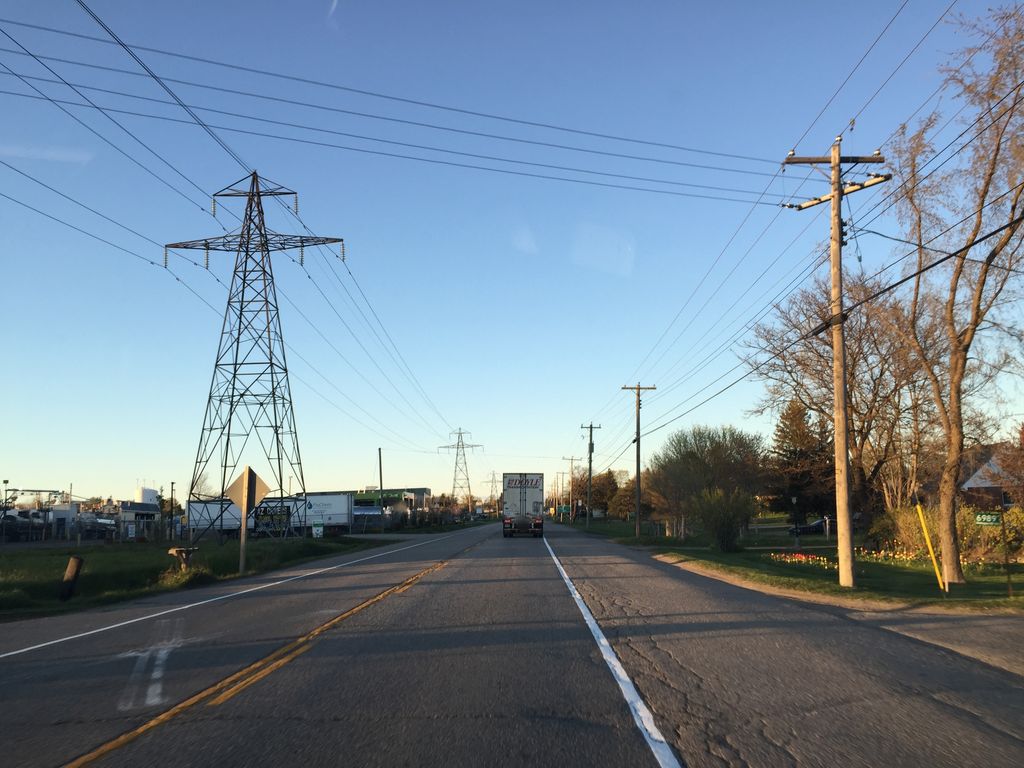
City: kitchener-waterloo